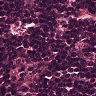
Metastatic tissue present: no